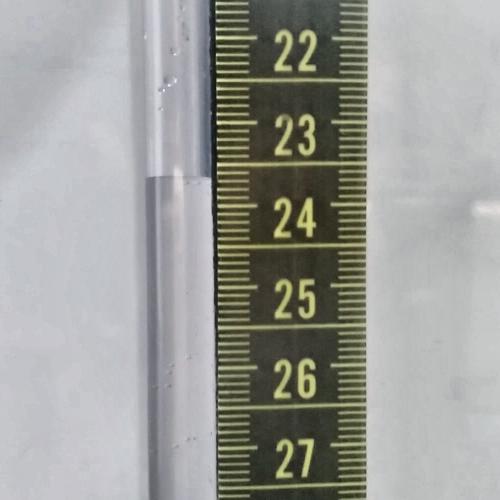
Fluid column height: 23.7 cm